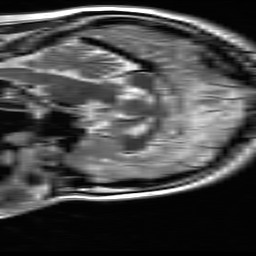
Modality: T2w
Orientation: sagittal
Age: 36
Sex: male
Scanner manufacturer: ge
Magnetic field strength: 3 T
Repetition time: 5.192 s
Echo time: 0.1003 s